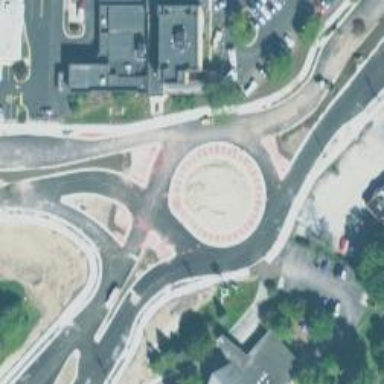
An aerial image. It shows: Primary highway intersecting roundabout.